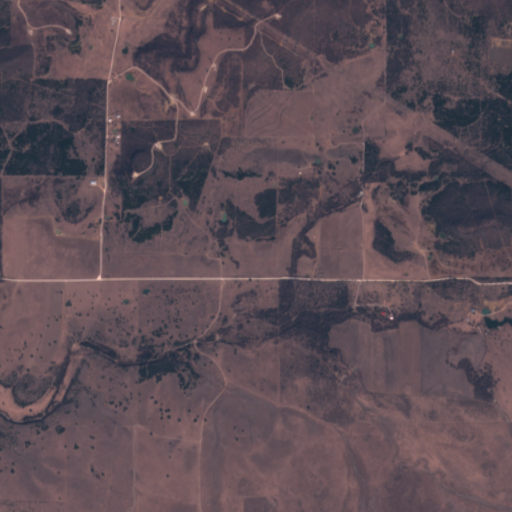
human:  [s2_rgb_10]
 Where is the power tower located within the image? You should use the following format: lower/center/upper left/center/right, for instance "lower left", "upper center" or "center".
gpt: The power tower is located in the upper right of the image.
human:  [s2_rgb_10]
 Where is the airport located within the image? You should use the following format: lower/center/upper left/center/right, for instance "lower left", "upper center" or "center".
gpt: There is no airport in the image.